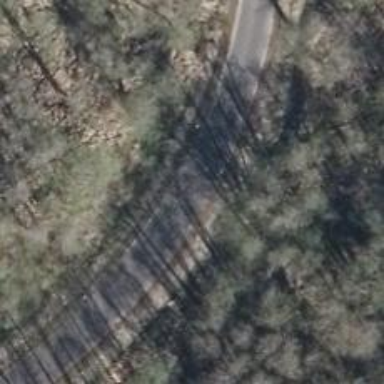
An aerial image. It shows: Unclassified road with asphalt surface.